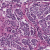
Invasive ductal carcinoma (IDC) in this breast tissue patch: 1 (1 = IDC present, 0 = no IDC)